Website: lowes
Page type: newsletter-management
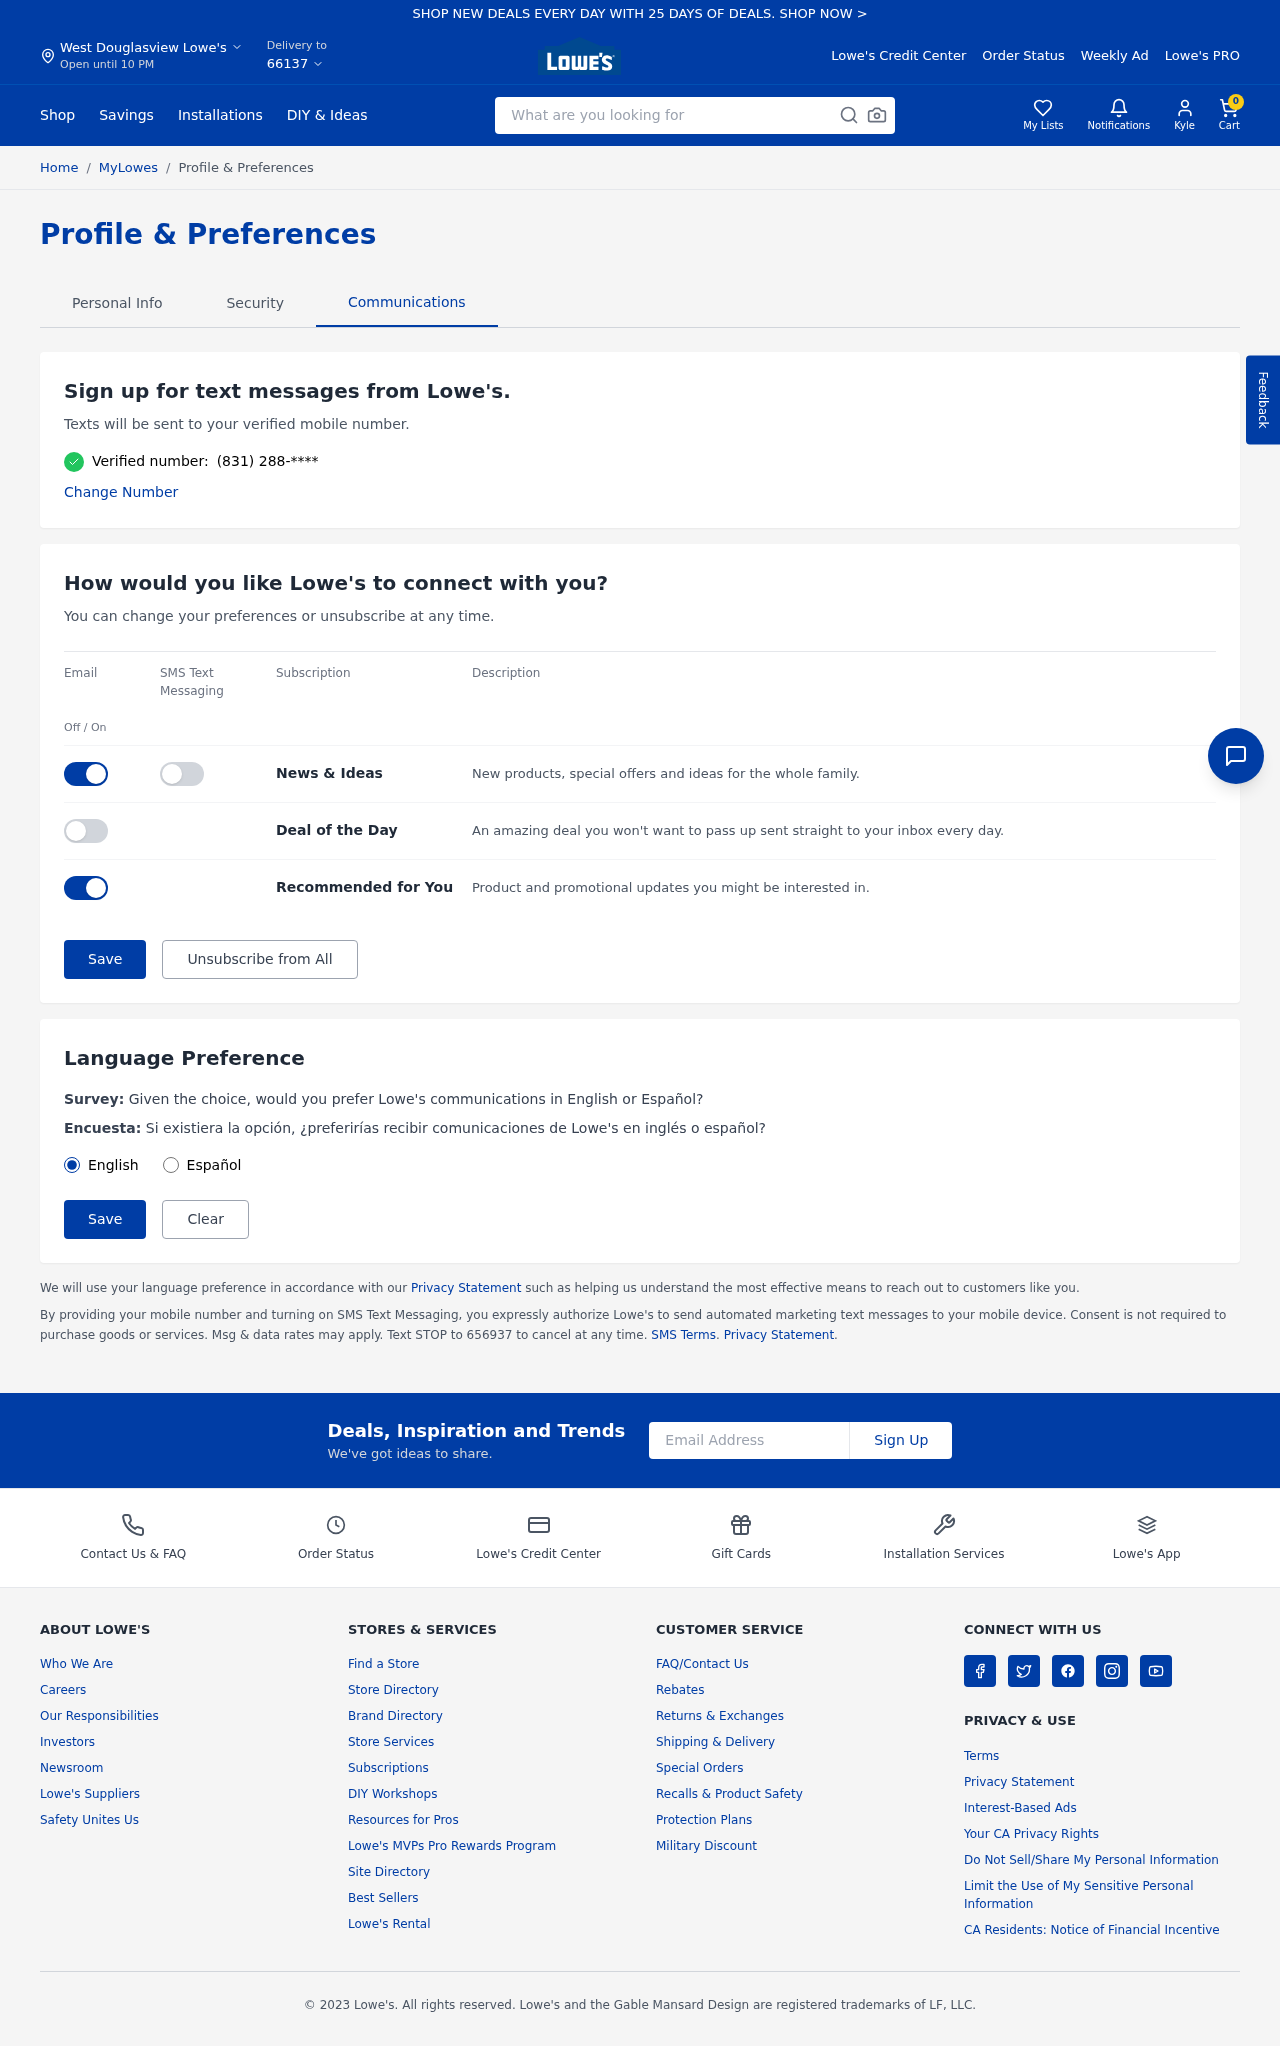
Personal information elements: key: PII_CITY
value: West Douglasview
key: PII_EMAIL
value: kyle_lucas@hotmail.com
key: PII_FIRSTNAME
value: Kyle
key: PII_POSTCODE
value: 66137
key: PII_PHONE
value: (831) 288
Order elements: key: ORDER_NUM_ITEMS
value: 0
Search elements: key: HEADER_SEARCH
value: What are you looking for